Aerial crown-view tile of a tropical tree (Barro Colorado Island, Panama), acquired 20241216:
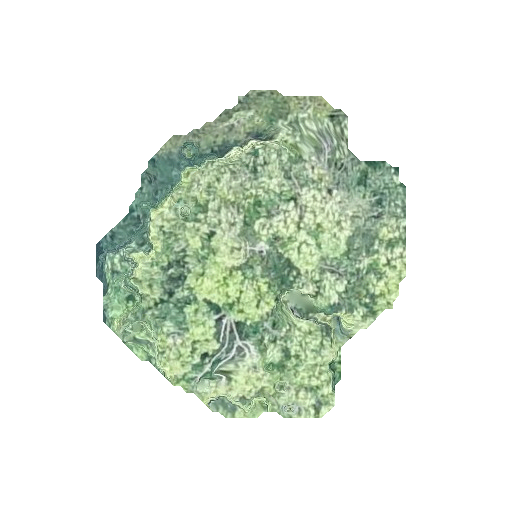
Species: Ocotea leptobotra
GBIF accepted scientific name: Ocotea leptobotra
Crown area: 104.444 m²